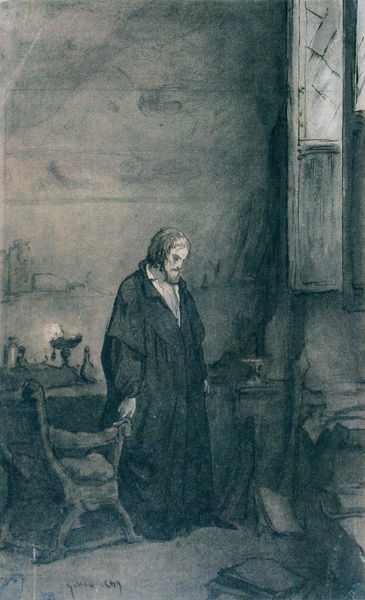
Titel: Faust im Studierzimmer
Künstler: Gabriel von Max
Standort: Prag
Institution: Nationalgalerie
Schlagwörter: blau, dunkel, flügel, kopf, mann, umhang, fenster, glas, grau, lampe, licht, profil, raum, schwarz, stuhl, tisch, zeichnung, zimmer, dach, bart, flasche, hemd, regal, richter, wand, falten, stehen, trauer, herr, hände, innenraum, möbel, rückenlehne, signatur, einsamkeit, kalt, einsam, boden, gewand, haare, interieur, kutte, mantel, sessel, stehend, traurig, fensterläden, chaos, arbeitszimmer, bücher, schreibtisch, ecke, studie, hocker, kissen, polster, atelier, kerze, robe, stube, gesenkt, faltenwurf, allein, nachdenklich, warten, wände, laviert, tusche, belichtung, gefäß, lehnstuhl, scheiben, scheibe, schwarz-weiß, faust, bläulich, aquatinta, bleistift, öllampe, armlehnen, karg, armlehnstuhl, einrichtung, armut, lavierung, ablage, unordnung, gouache, eremit, hoher raum, folianten, schwarzgrau, betrübt, studierstube, mappen, schribtisch, papaier, dämmerinu, rimmer, e, gelehrter in der stube, phlilosop in der stube, der wartende, honffungslos, traier, dunkel kutte stuhl, düster licht signatur monochrom